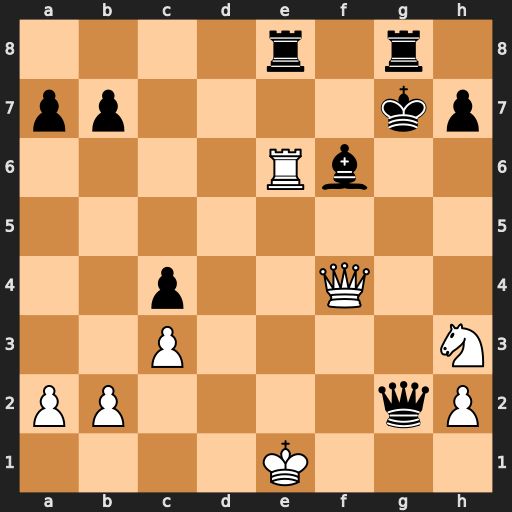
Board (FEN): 4r1r1/pp4kp/4Rb2/8/2p2Q2/2P4N/PP4qP/4K3
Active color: w
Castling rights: -
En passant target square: -
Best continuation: Qxf6#